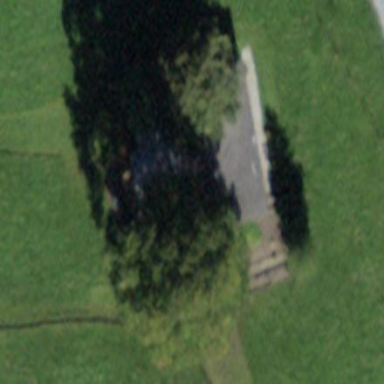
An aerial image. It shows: Farm building.